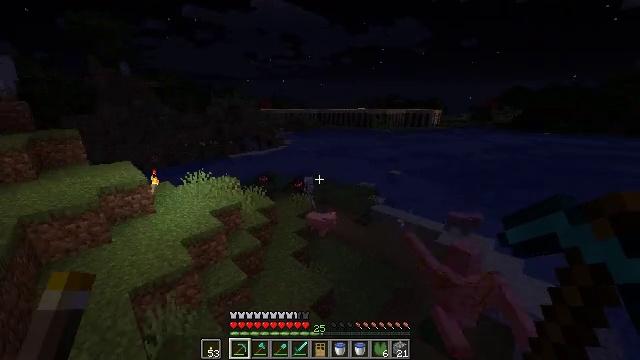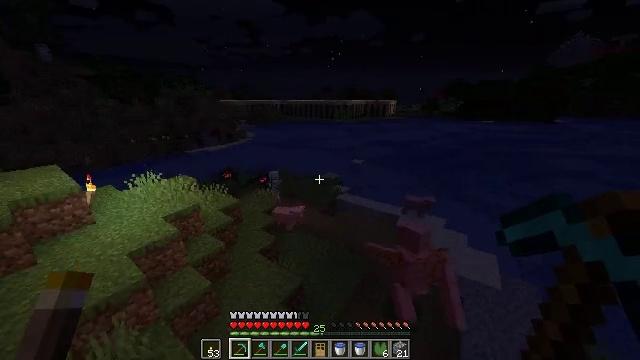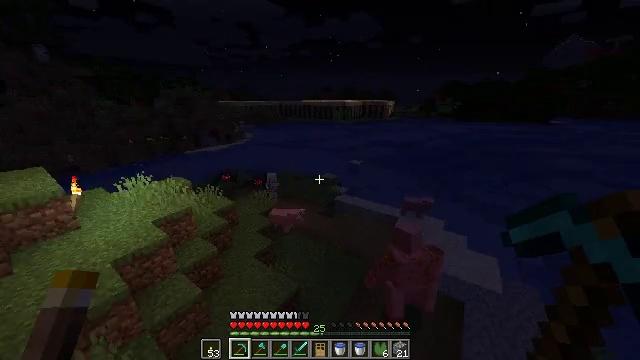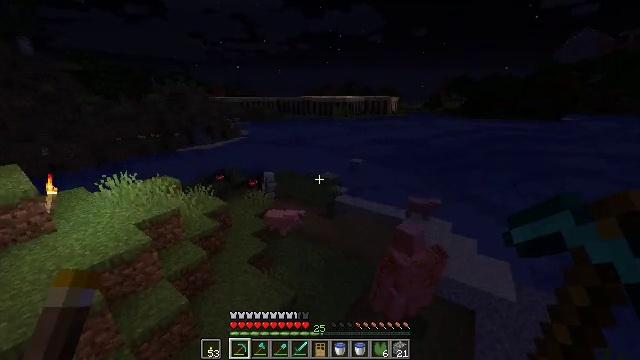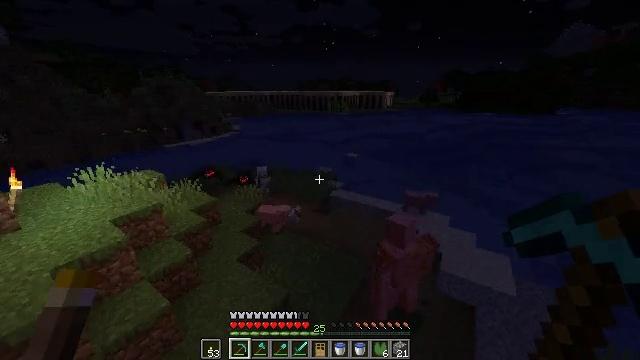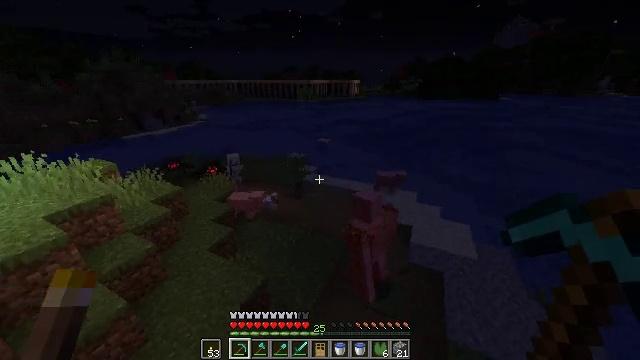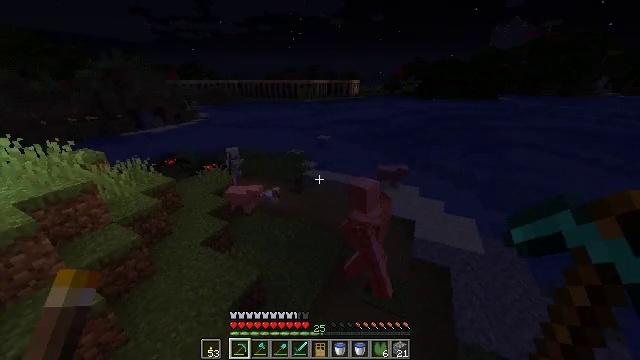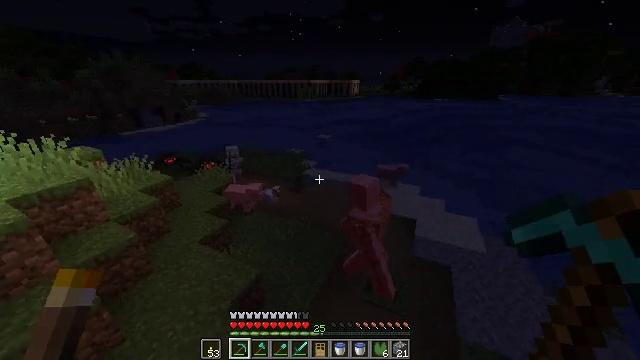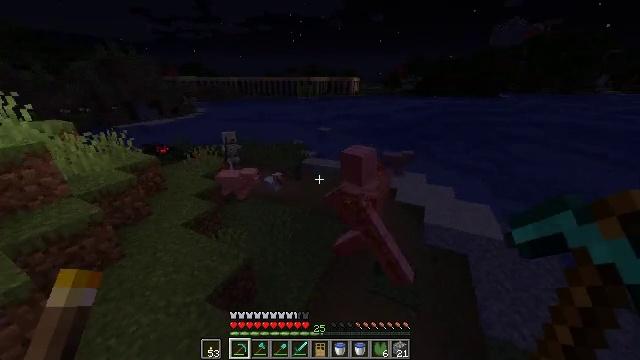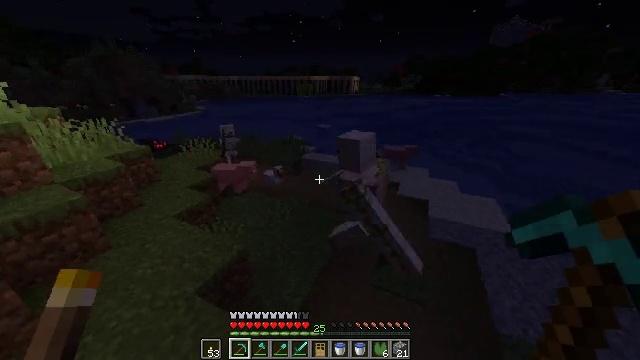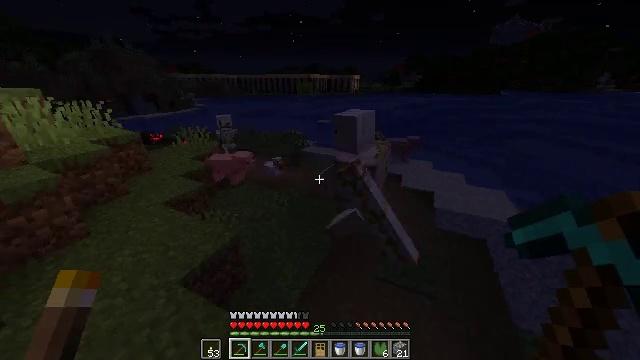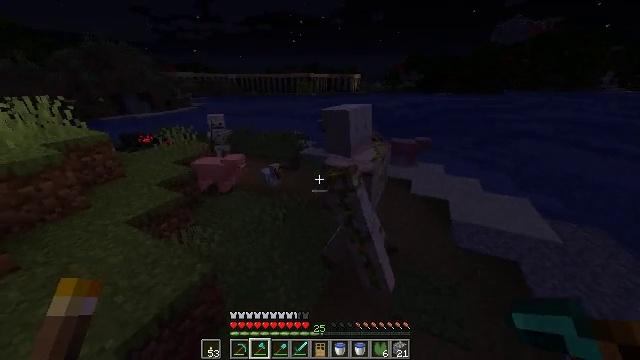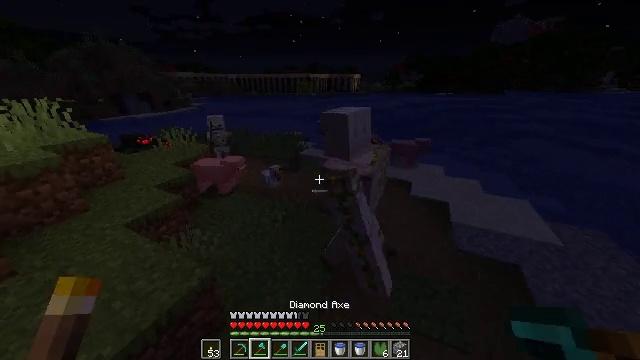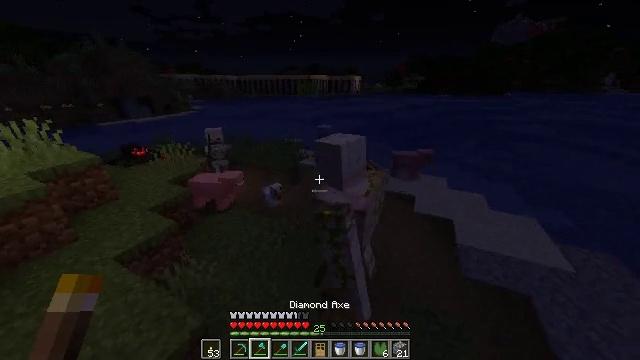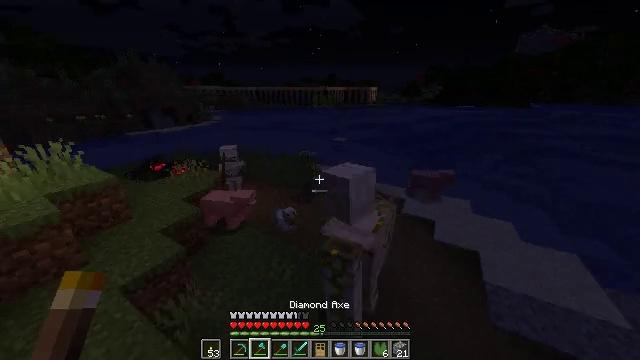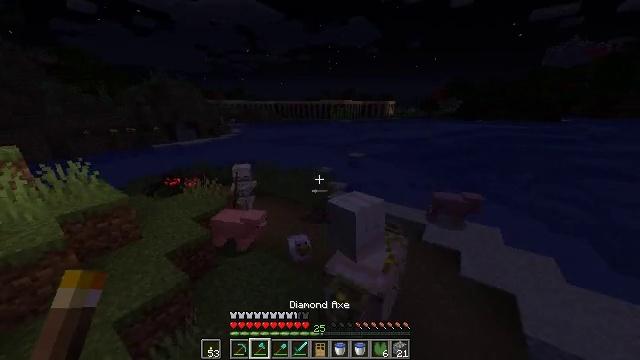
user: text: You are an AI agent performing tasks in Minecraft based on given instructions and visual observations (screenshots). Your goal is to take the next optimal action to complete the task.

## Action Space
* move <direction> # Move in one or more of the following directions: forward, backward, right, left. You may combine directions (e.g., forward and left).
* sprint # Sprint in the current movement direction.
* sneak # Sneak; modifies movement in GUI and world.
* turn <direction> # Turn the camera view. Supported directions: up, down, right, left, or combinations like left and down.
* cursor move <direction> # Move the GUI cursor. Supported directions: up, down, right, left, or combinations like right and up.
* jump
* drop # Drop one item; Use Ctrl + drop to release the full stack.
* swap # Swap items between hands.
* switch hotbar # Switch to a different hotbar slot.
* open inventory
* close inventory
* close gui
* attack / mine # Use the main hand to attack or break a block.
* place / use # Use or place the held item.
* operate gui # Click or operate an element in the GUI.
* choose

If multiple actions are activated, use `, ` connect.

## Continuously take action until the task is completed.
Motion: motion action
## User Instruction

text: Remove an oak door from the inventory.
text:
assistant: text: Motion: move forward, sprint, turn right and down, jump
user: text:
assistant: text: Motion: move forward, sprint, jump
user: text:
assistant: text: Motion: move forward, sprint, jump
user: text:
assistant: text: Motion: move forward, sprint, turn right, jump
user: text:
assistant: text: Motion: move forward, sprint, turn right and down, jump
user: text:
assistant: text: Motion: move forward, sprint, jump
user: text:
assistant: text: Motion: move forward, sprint, jump
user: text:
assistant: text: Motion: move forward, sprint, jump
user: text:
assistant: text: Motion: move forward, sprint, jump
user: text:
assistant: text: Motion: move forward, sprint, jump
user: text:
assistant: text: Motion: move forward, sprint, jump, switch to hotbar 2
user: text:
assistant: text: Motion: move forward, sprint, jump, switch to hotbar 2
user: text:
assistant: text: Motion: move forward, sprint, jump, switch to hotbar 2
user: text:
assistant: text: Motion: move forward, sprint, turn left and up, jump, switch to hotbar 2
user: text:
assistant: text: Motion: move forward, sprint, turn left and up, jump
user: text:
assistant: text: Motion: move forward, sprint, turn left, jump
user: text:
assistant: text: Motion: move forward, sprint, jump
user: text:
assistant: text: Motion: move forward, sprint, jump
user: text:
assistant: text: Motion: move forward, sprint, jump
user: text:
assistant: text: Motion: move forward, sprint, turn right, jump
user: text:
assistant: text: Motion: move forward, sprint, turn right, jump
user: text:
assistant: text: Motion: move forward, sprint, turn right, jump
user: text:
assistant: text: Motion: move forward, sprint, jump
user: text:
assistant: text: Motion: move forward, sprint, jump
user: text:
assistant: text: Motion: move forward, sprint, turn left and up, jump
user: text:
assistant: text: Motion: move forward, sprint, turn left and up, jump
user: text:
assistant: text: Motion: move forward, sprint, turn left and up, jump
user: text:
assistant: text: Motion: move forward, sprint, turn left and up, jump
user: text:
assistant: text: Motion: move forward, sprint, jump
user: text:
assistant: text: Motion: move forward, sprint, jump